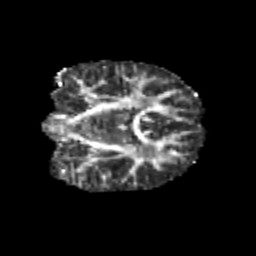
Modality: FA
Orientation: coronal
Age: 9
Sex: female
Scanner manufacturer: siemens
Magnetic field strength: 3 T
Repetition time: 3.8 s
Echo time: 0.07 s